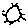
Label: sun